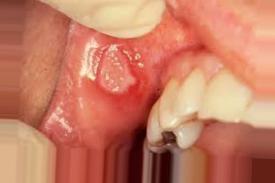
Condition: Mouth Ulcer